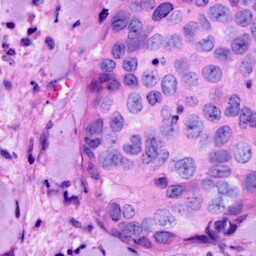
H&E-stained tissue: Breast